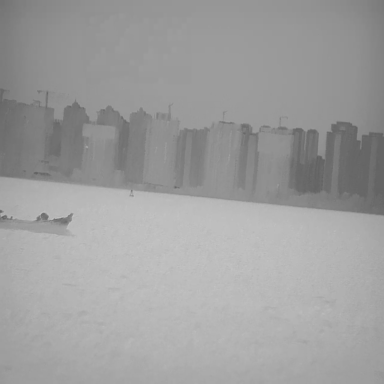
There are two bulk_carriers in the infrared image.